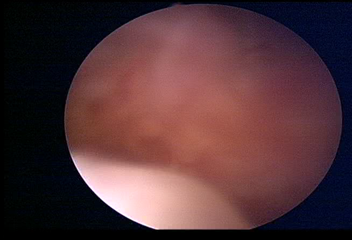
Modality: WLC
Class: Normal mucosa
Bladder cancer association: No